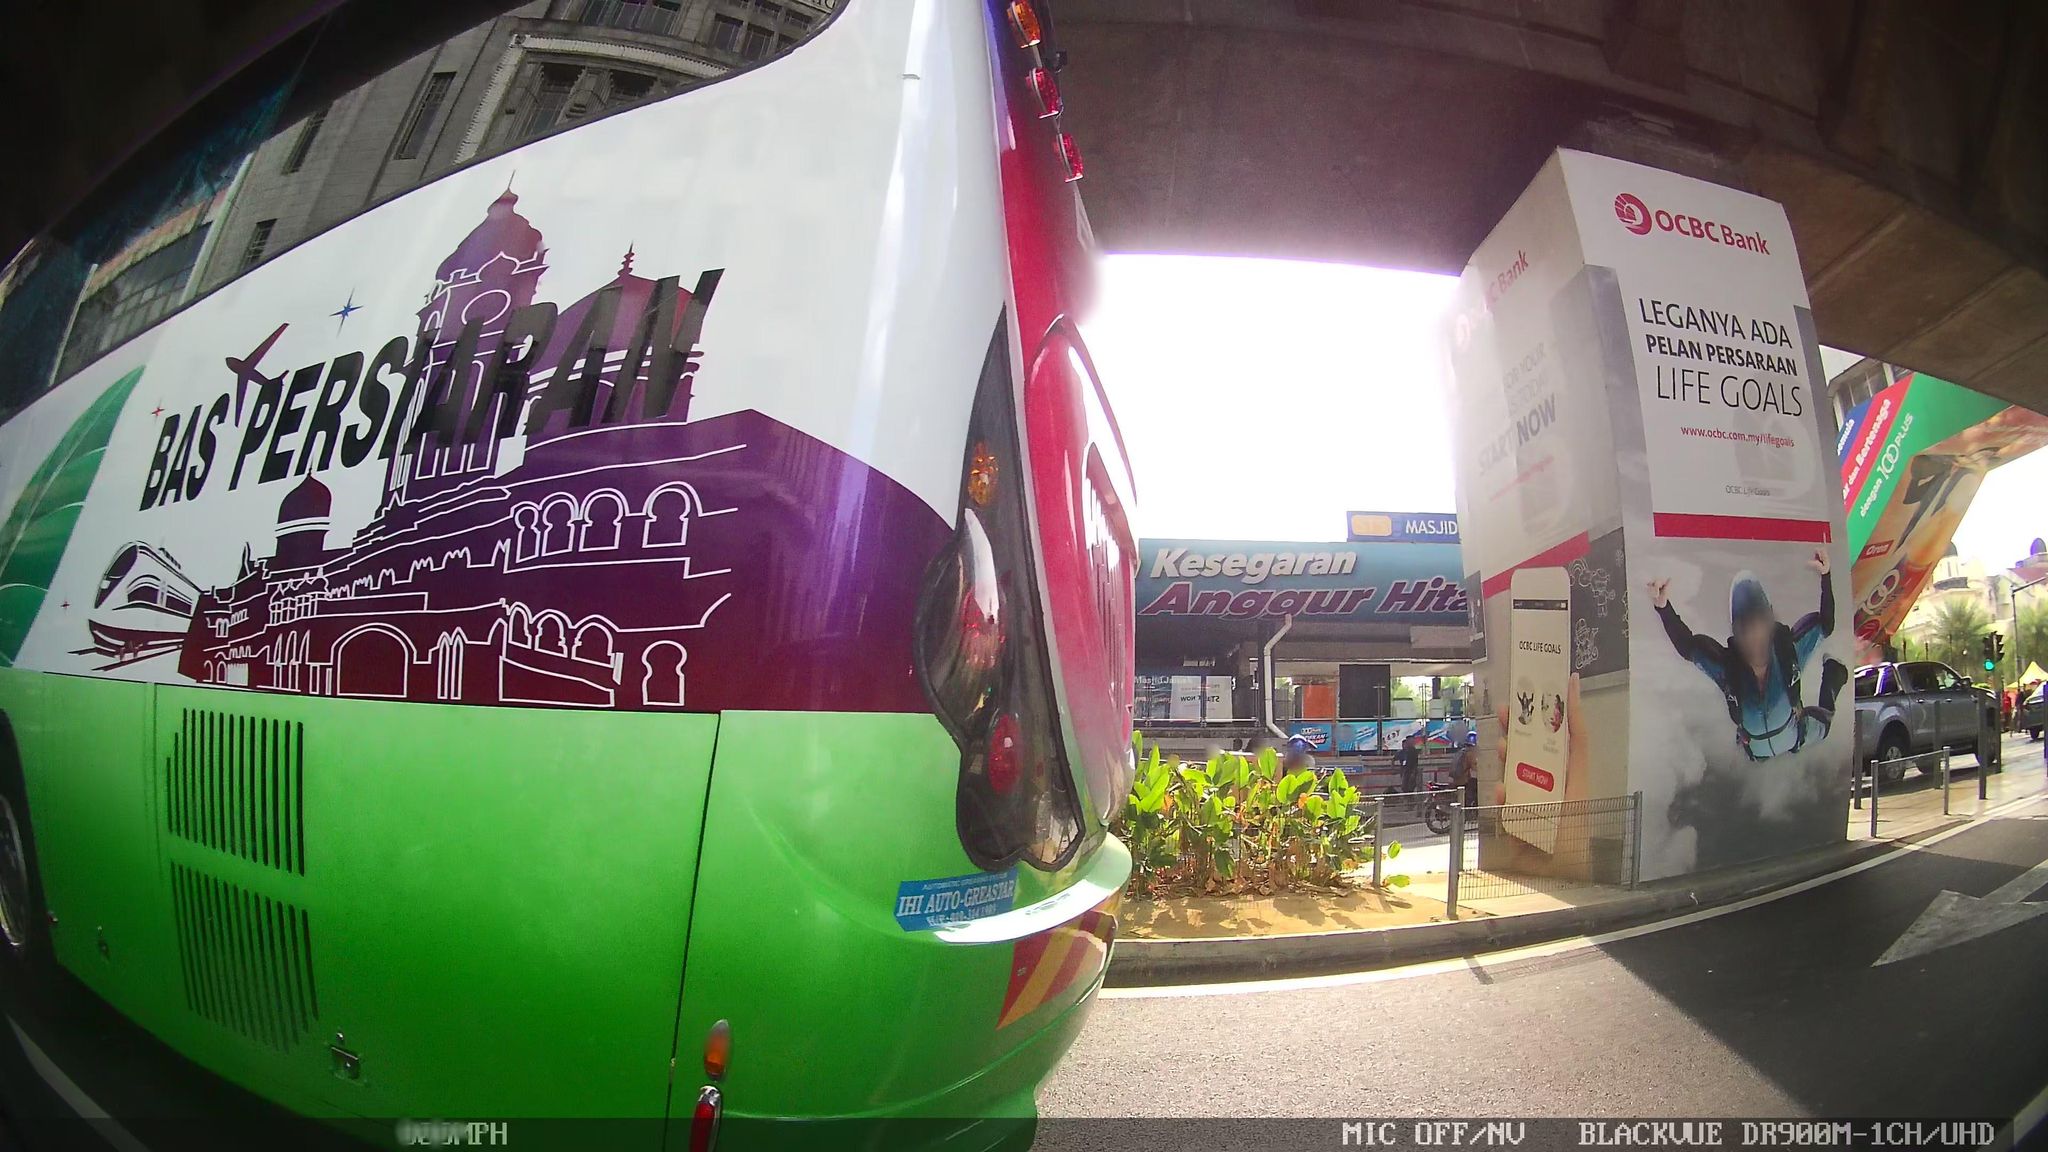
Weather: clear
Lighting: day
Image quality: good
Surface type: driving surface
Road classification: footway, steps, corridor
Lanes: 2
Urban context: urban centre
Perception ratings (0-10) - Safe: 2.04, Lively: 3.88, Beautiful: 1.99, Boring: 3.81, Depressing: 3.81, Wealthy: 4.66